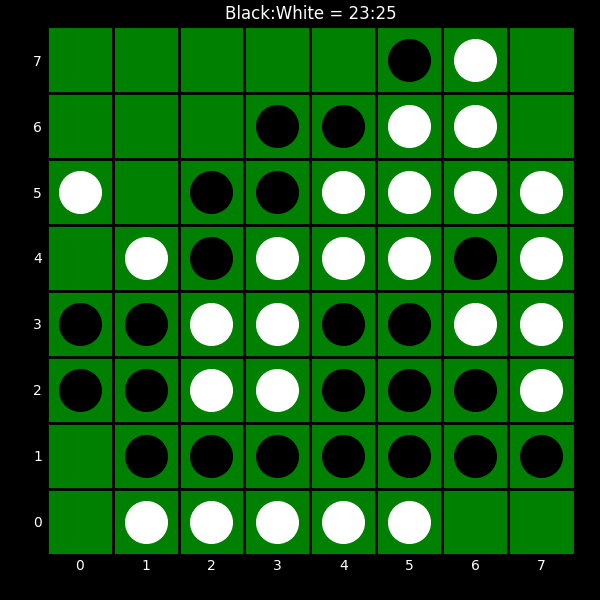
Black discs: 23
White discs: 25